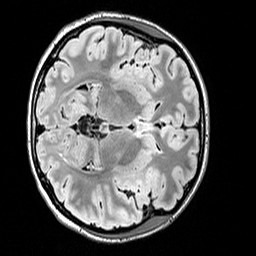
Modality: FLAIR
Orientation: axial
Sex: female
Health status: ill
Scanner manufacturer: siemens
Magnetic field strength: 3 T
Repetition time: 5 s
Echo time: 0.388 s